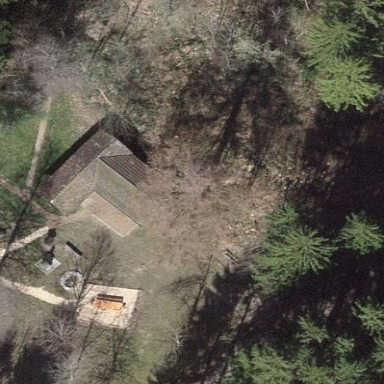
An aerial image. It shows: Wilderness hut building.